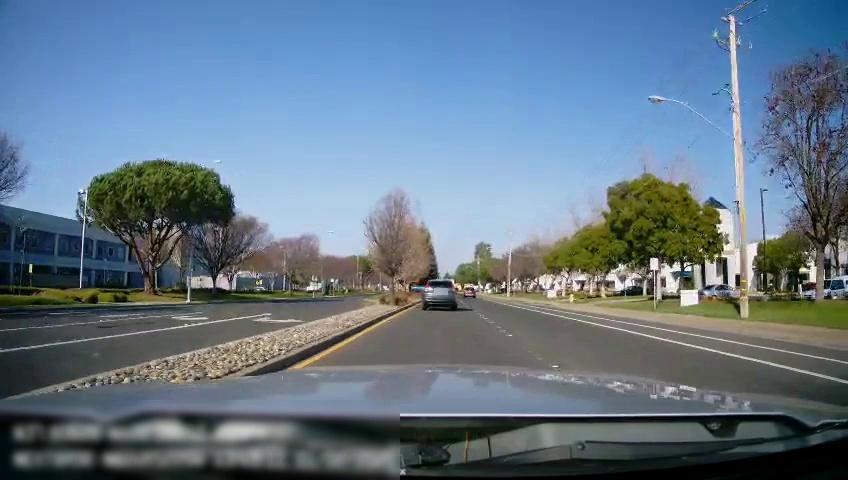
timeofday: Day
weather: Sunny
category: Drivable Space
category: Drivable Space
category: Vehicles | SUV
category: Vehicles | SUV
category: Lanes | Alternate Lane
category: Lanes | Alternate Lane
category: Lanes | Alternate Lane
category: Lanes | Current Lane
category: Lanes | Opposite Lane
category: Lanes | Opposite Lane
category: Traffic | Signs